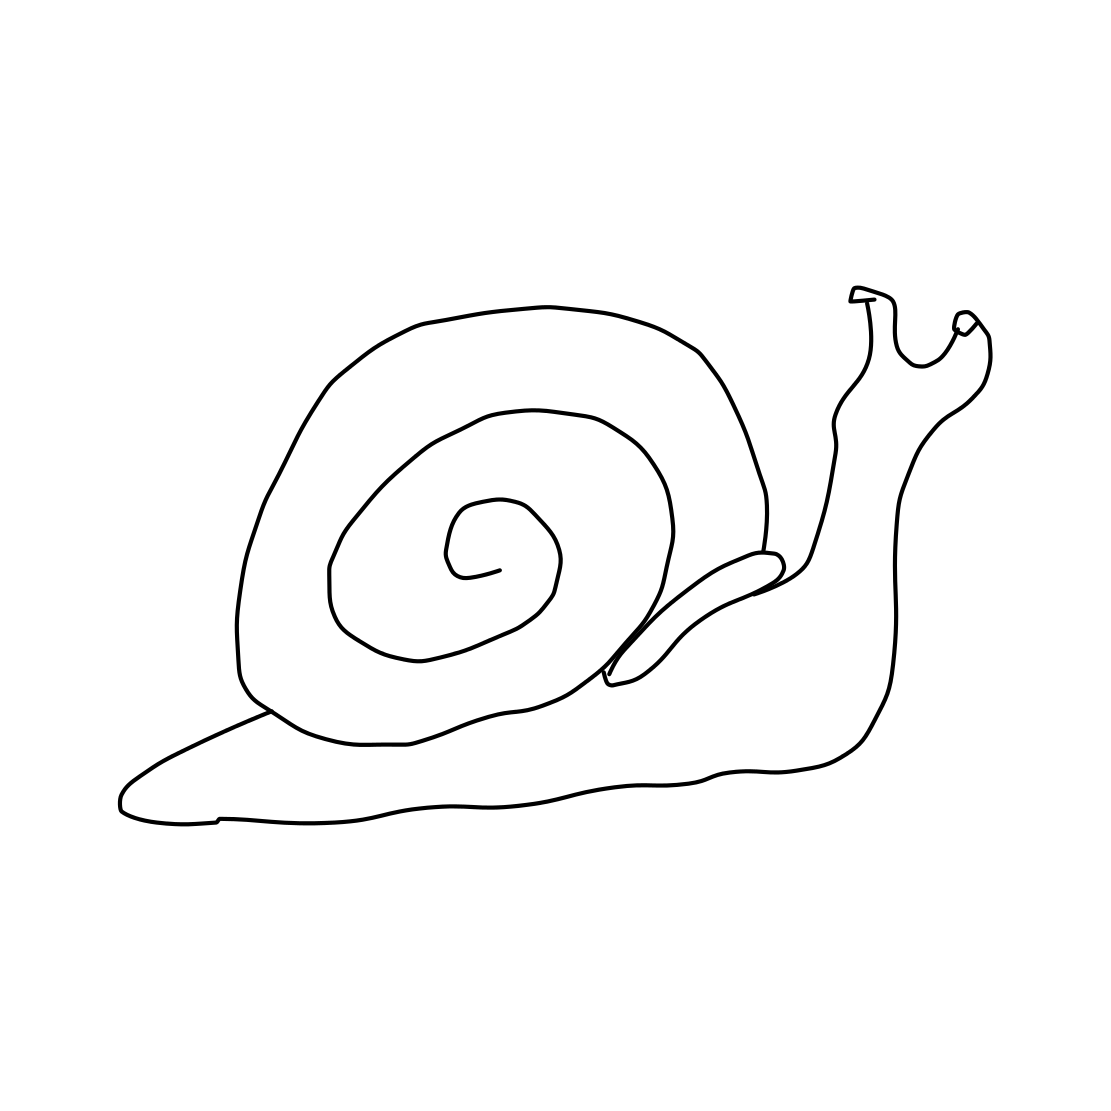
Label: snail